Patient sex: F
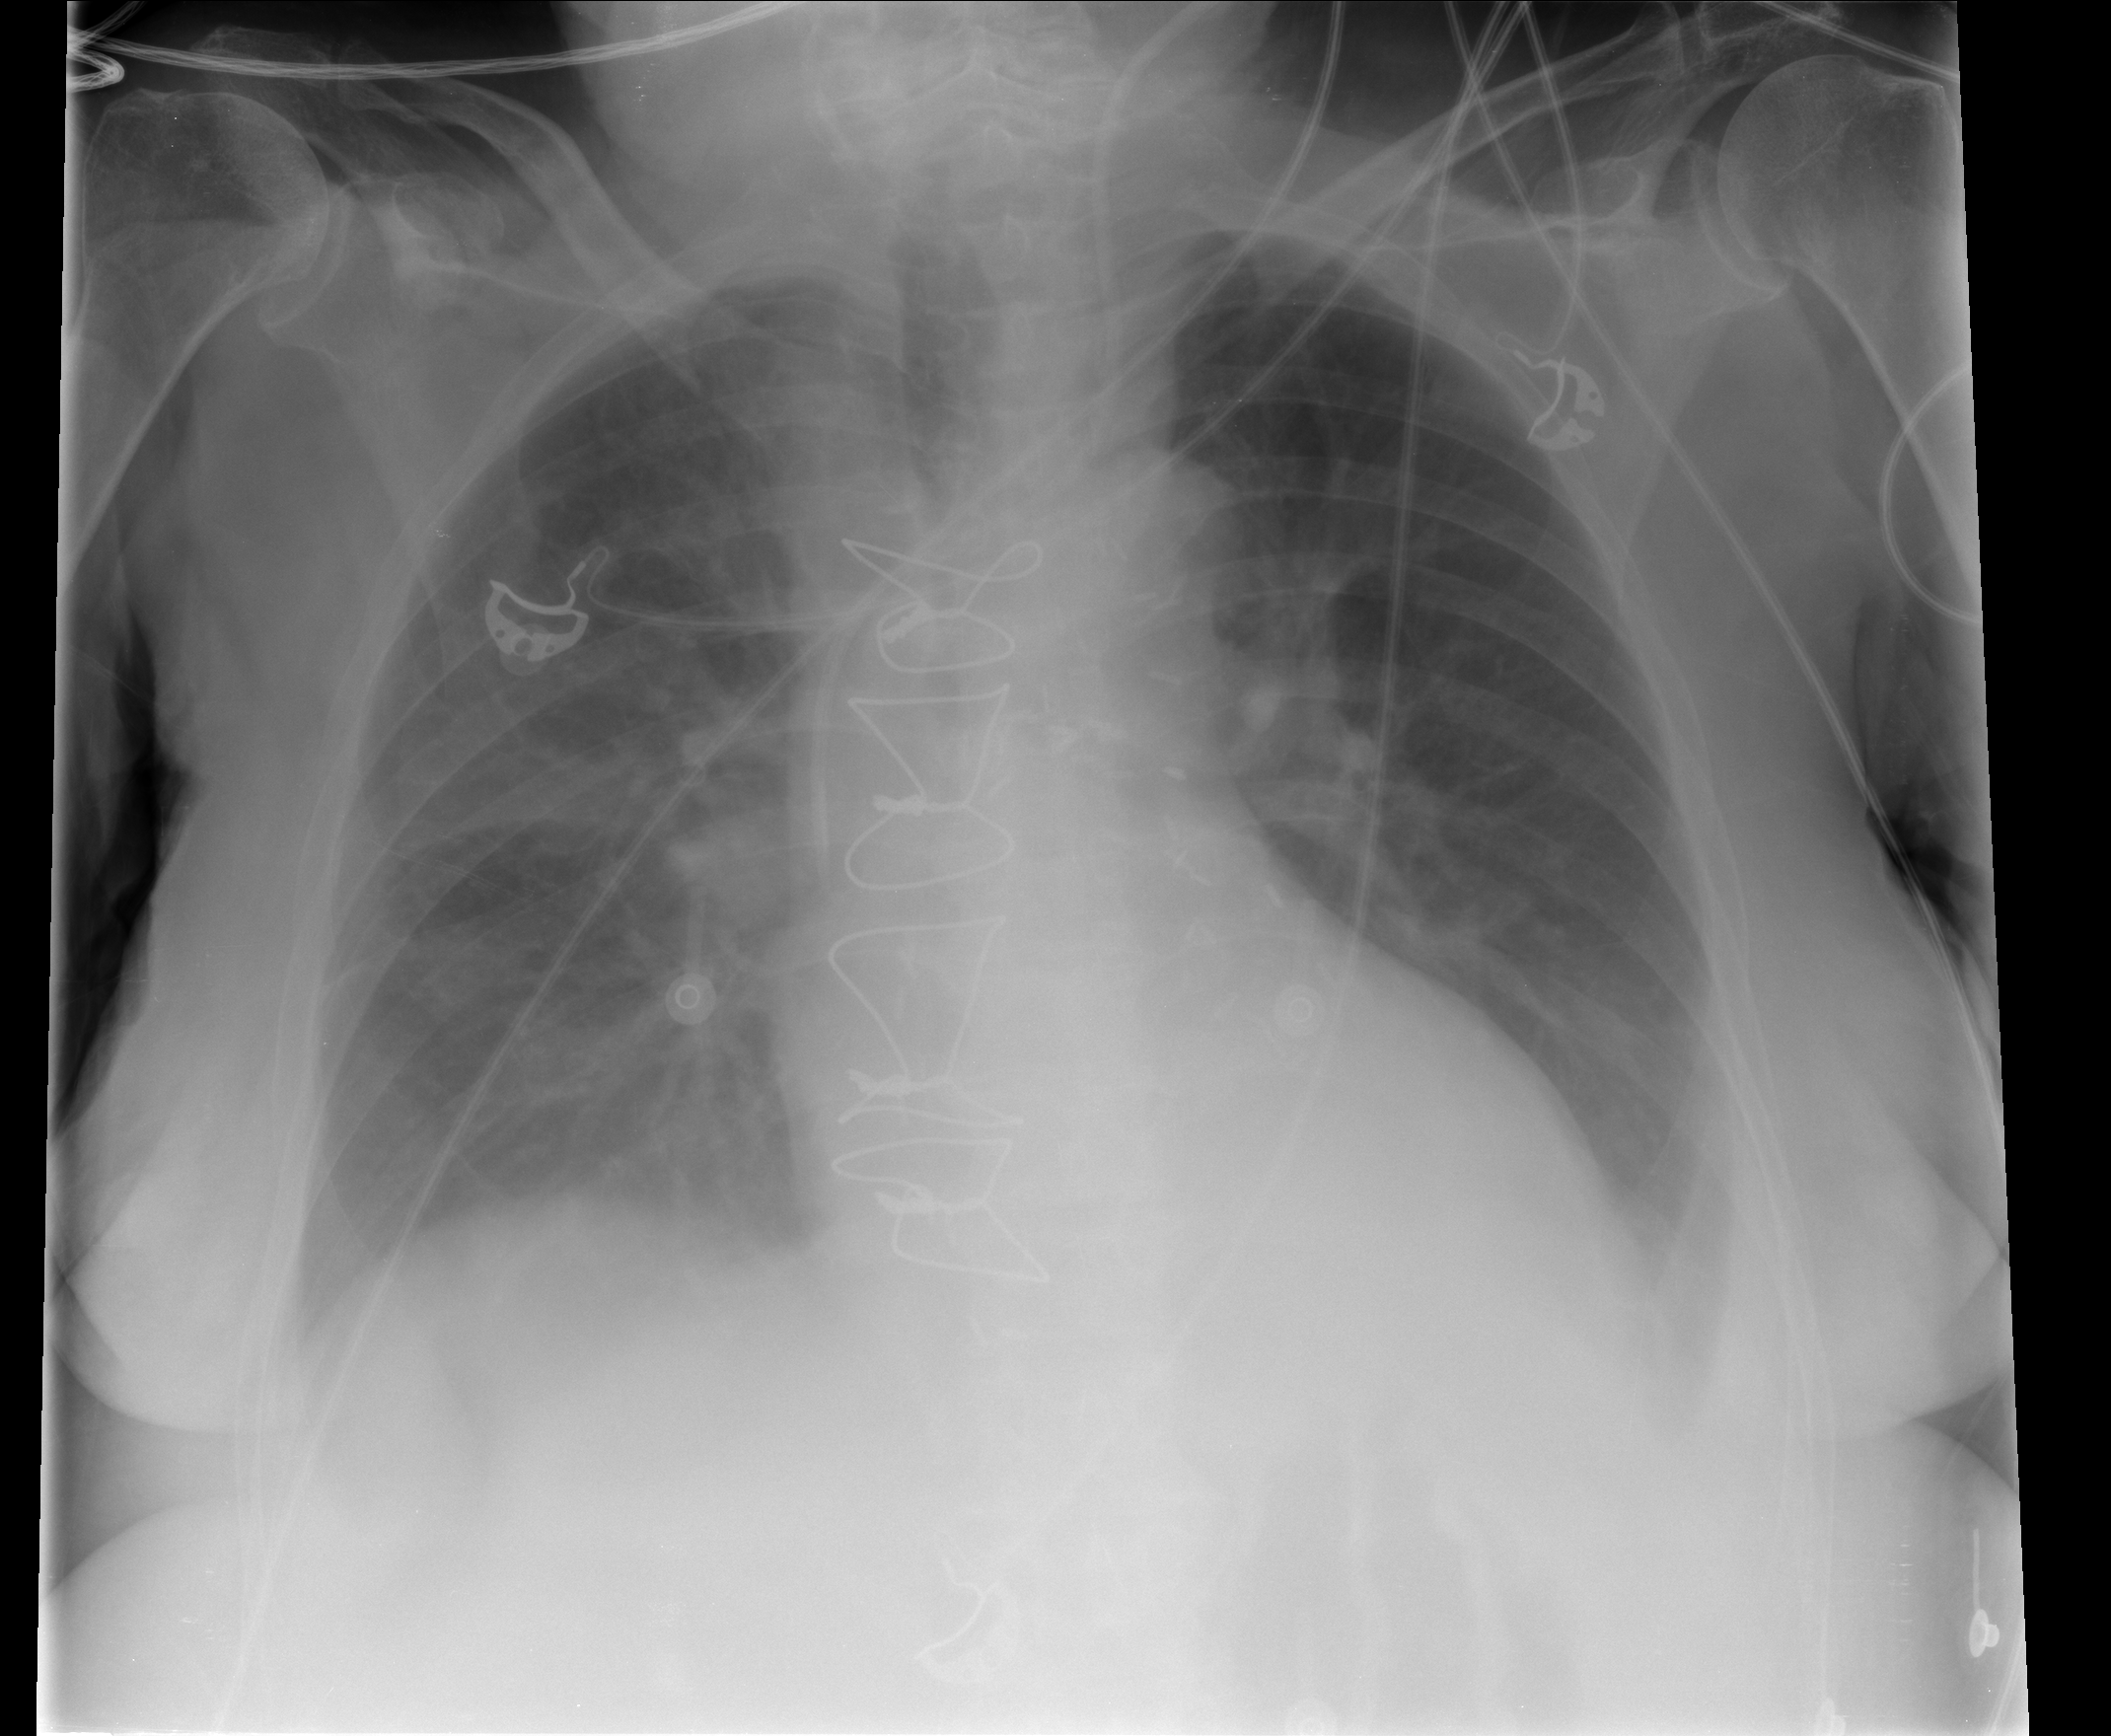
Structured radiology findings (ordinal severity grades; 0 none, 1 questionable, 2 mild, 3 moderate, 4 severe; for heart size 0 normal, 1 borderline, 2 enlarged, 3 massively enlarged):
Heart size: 2
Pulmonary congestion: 2
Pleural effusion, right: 0
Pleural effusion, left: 2
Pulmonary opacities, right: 3
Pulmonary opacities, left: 0
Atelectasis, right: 3
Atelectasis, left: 2